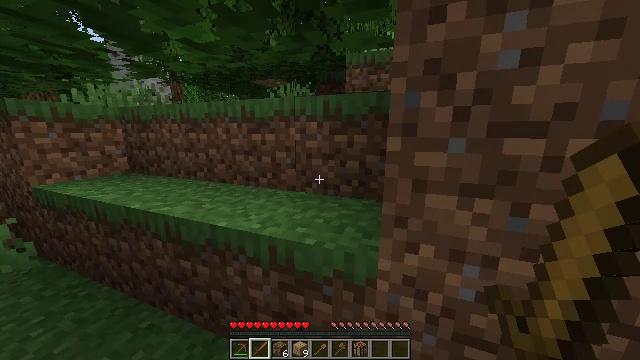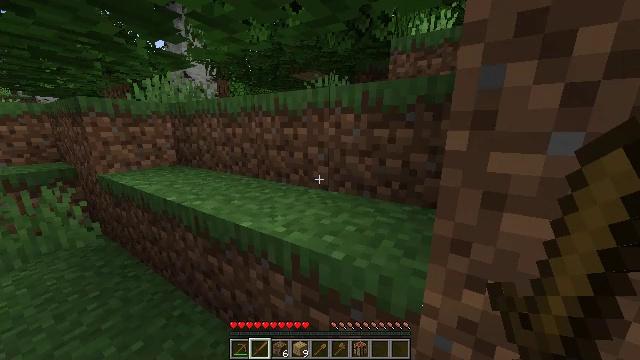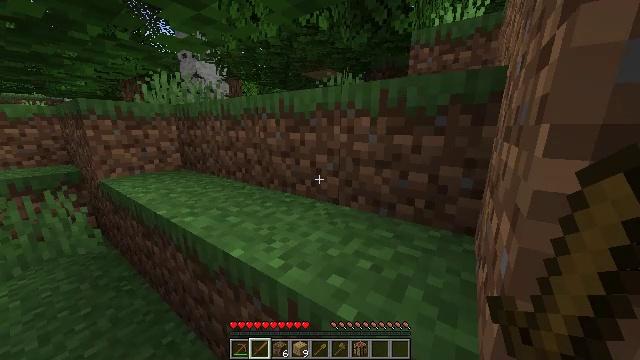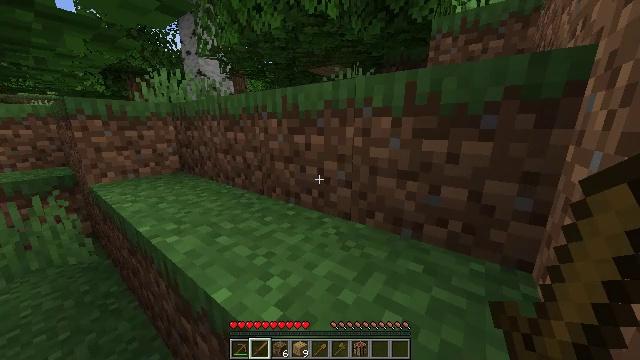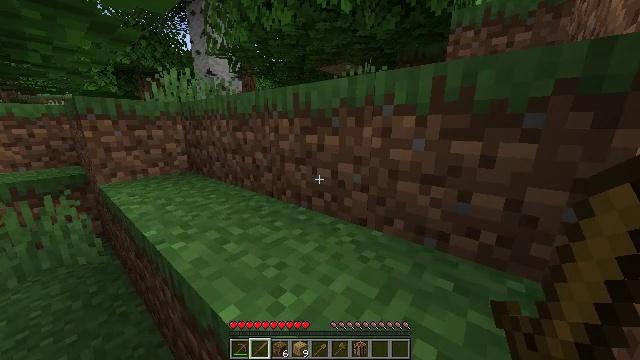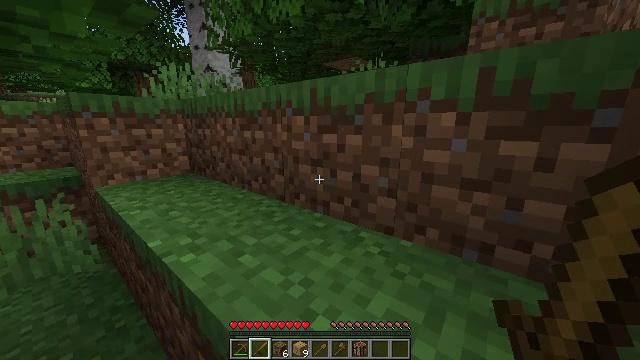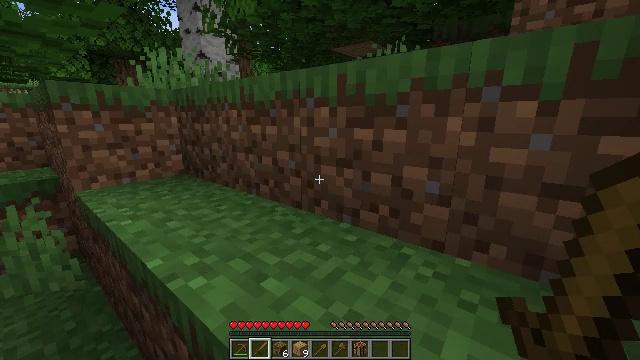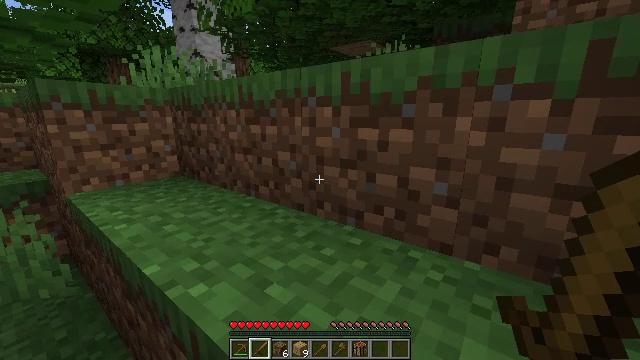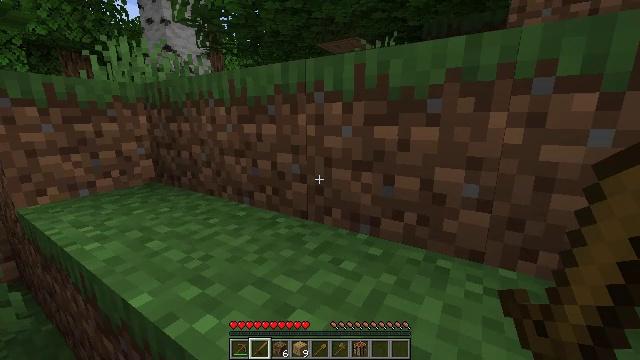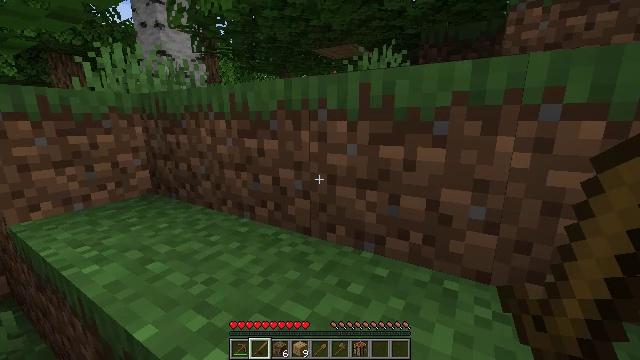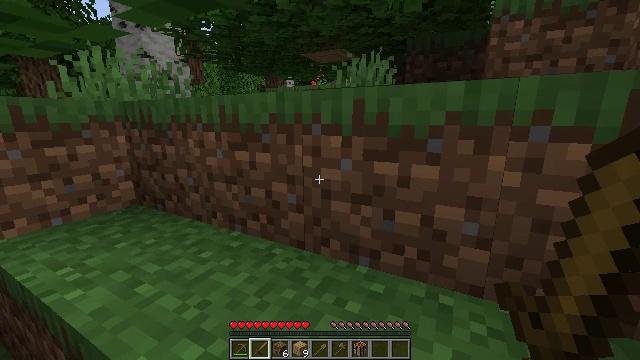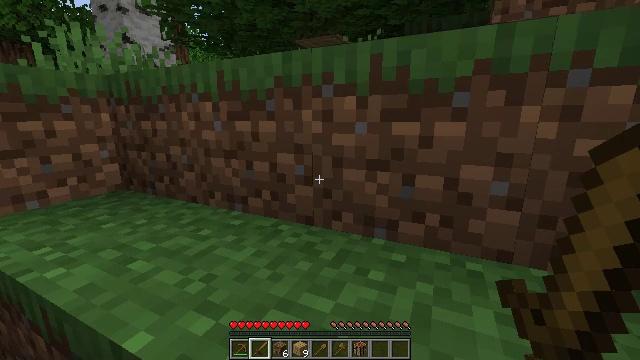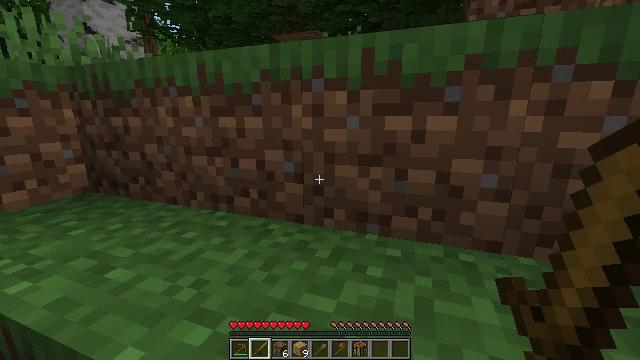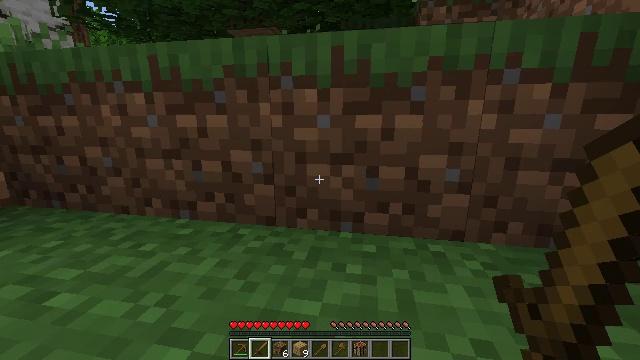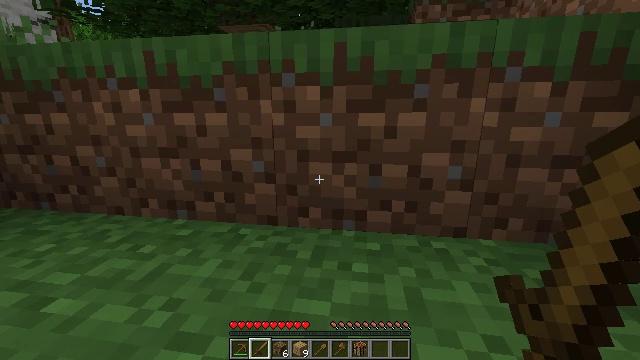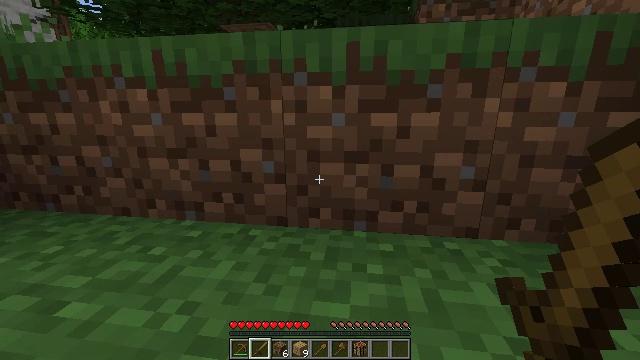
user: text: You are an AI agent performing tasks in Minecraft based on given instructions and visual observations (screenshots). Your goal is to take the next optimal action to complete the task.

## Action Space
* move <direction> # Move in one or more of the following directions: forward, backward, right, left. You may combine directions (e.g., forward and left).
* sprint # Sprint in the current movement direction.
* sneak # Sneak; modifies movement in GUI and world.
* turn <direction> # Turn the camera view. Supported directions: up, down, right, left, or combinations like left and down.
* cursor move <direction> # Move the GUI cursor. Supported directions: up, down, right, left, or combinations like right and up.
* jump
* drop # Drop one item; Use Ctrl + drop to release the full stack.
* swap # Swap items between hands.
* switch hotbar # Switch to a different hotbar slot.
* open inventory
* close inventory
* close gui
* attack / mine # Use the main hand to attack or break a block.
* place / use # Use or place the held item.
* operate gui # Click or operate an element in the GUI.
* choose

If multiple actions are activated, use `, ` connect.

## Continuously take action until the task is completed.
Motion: motion action
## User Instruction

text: Break the dirt block.
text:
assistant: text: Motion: move forward, sprint, turn left and down
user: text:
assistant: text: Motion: move forward, sprint, turn left
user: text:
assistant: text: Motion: move forward, sprint, turn left
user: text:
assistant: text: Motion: move forward, sprint, turn left
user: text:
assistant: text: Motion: move forward, sprint
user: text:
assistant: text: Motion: move forward, sprint
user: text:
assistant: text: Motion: move forward, sprint
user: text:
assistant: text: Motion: move forward, sprint, turn right
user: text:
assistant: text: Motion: move forward, sprint, turn right, jump
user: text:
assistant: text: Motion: move forward, sprint, turn right, jump
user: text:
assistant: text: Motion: move forward, sprint, turn right, jump
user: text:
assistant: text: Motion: move forward, sprint, turn right, jump
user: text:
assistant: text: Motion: move forward, sprint, turn right
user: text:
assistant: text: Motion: move forward, sprint, turn right
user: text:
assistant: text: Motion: move forward, sprint
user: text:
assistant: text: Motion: move forward, sprint
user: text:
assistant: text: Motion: move forward, sprint
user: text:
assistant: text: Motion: move forward, sprint
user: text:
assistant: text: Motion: move forward, sprint
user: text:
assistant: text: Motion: move forward, sprint
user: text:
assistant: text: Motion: move forward, sprint
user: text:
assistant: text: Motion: move forward, sprint, jump
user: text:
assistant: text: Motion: move forward, sprint, jump
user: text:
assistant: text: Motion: move forward, sprint, jump
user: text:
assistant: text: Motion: move forward, sprint, turn up, jump
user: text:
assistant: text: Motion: move forward, sprint, turn right and up
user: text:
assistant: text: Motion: move forward, sprint
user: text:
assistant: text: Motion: move forward, sprint
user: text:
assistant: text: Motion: move forward, sprint
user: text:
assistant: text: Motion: move forward, sprint